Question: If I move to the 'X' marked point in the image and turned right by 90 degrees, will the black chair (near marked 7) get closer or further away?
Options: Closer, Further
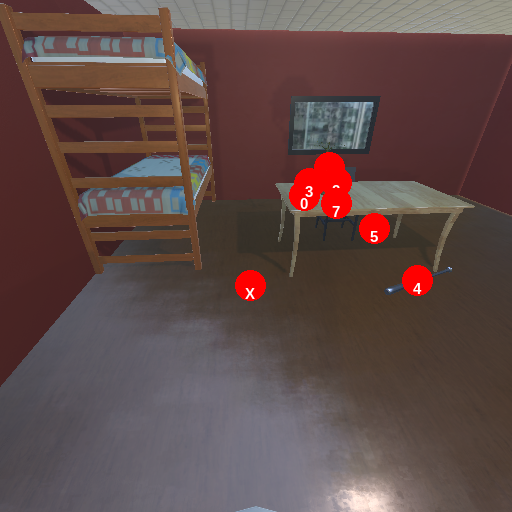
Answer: Closer